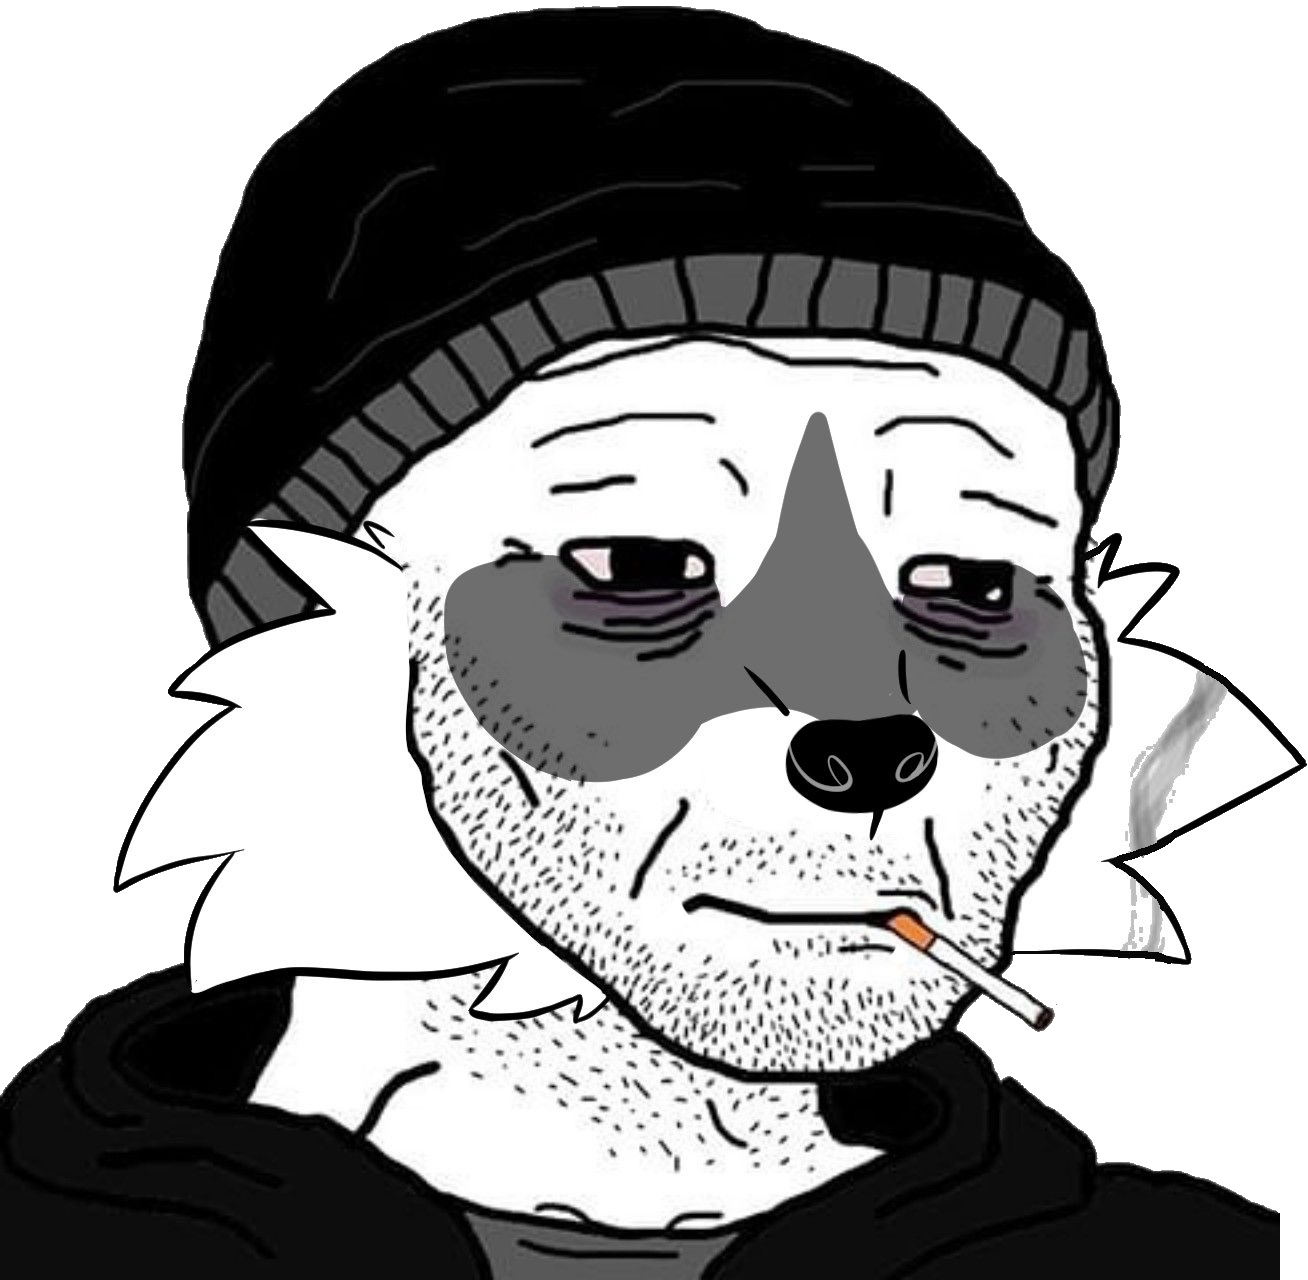
Label: 5_Animal